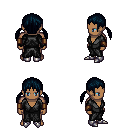
a pixel art fantasy rpg character, male body template, human, dark skin, gray robe, teal pants, raven twin-tailed hairstyle, leather bracers, metal boots, four views (front, back, left, right), 2x2 character sprite sheet, small pixel art, hard edges, no anti-aliasing